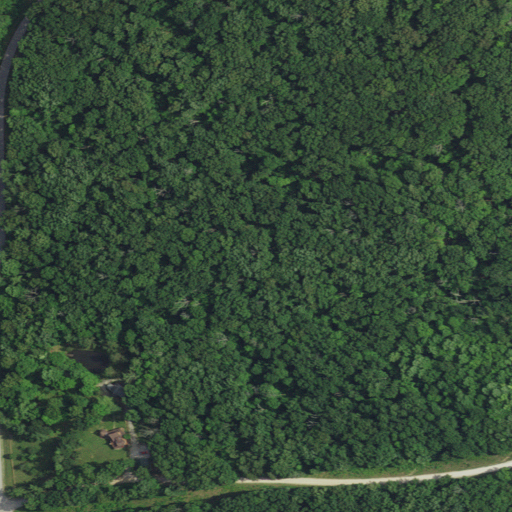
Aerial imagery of mountain in Indiana named Krausch Hill containing deciduous forest, open development, mixed forest, low intensity development, and medium intensity development